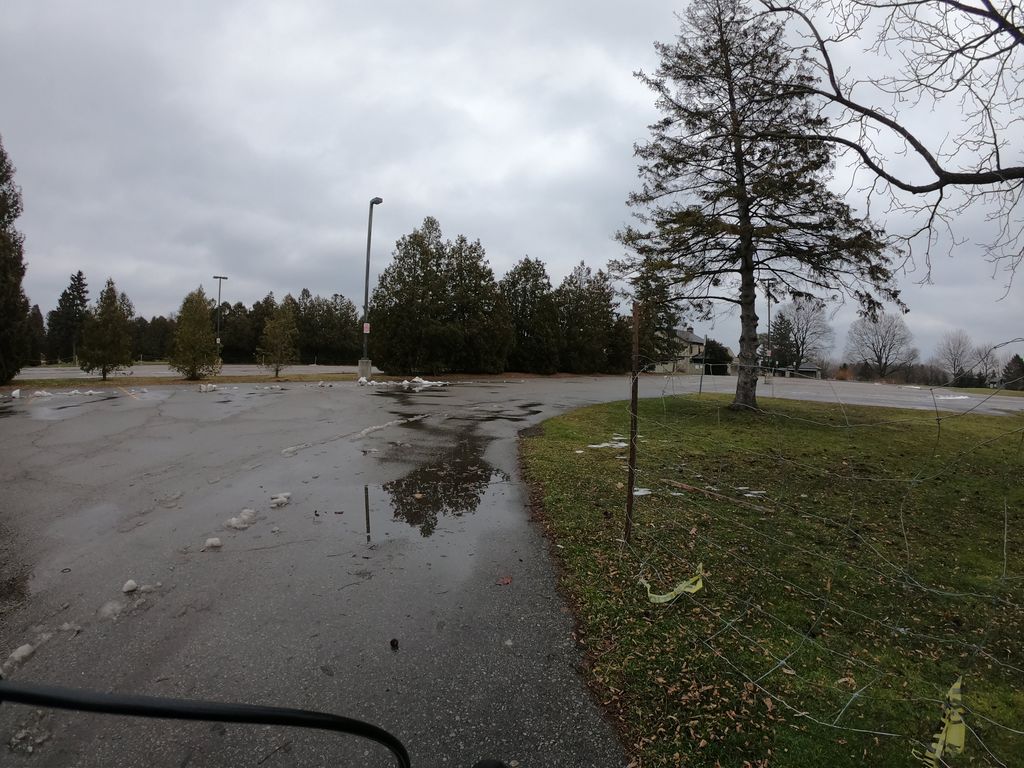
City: kitchener-waterloo